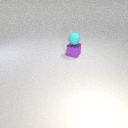
small purple metal cube below small cyan rubber sphere